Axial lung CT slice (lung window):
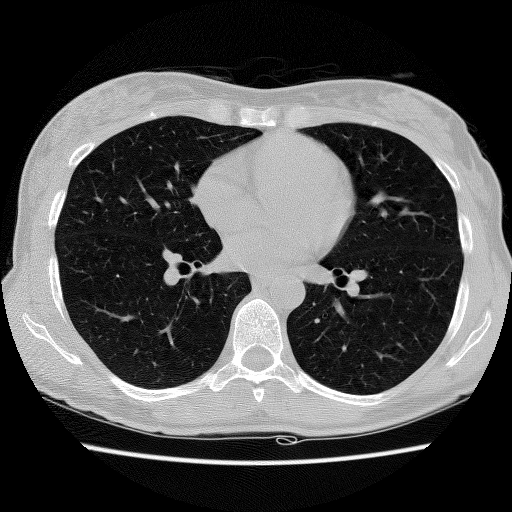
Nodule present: no